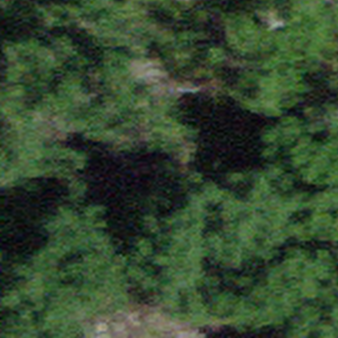
Label: other